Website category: movie
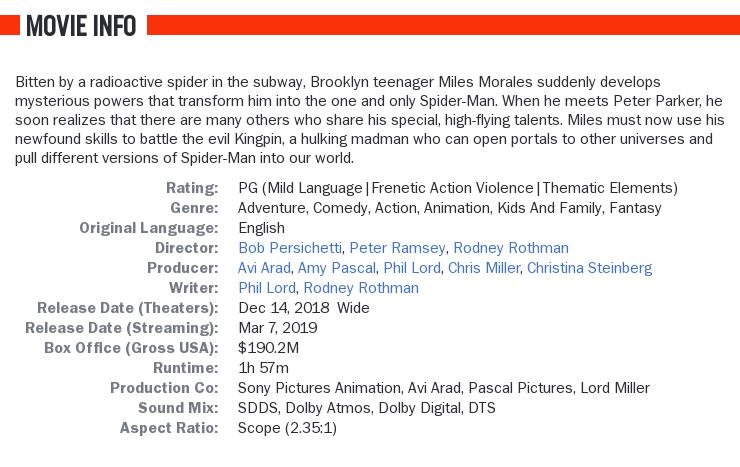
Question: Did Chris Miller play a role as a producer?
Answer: yes

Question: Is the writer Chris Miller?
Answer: no

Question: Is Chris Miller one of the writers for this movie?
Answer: no

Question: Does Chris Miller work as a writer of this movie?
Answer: no

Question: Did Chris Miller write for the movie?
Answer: no

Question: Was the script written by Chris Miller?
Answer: no

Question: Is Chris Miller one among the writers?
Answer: no

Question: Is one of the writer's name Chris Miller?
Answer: no

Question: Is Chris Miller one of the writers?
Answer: no

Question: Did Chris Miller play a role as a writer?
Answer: no

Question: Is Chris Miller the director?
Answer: no

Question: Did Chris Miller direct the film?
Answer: no

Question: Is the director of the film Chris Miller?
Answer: no

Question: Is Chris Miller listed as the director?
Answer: no

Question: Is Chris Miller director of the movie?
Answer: no

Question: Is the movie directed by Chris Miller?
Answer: no

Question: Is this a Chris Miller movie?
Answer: no

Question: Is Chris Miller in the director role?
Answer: no

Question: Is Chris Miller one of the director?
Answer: no

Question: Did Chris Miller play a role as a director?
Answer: no

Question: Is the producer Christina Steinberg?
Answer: yes

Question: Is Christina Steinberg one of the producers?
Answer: yes

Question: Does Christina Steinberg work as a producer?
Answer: yes

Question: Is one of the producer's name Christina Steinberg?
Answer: yes

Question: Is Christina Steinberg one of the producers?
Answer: yes

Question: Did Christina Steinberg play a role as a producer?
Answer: yes

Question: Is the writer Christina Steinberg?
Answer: no

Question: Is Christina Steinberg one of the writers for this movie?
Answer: no

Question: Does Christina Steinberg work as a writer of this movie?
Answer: no

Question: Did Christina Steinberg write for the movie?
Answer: no

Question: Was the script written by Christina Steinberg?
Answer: no

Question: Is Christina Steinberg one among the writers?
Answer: no

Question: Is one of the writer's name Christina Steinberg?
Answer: no

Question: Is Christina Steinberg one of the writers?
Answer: no

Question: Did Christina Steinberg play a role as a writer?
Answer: no

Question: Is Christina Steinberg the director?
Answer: no

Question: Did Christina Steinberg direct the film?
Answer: no

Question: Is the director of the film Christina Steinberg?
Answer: no

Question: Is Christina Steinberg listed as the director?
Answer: no

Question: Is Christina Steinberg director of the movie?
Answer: no

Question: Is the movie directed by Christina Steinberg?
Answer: no

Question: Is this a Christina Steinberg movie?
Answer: no

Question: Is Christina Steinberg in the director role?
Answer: no

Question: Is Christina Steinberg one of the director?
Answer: no

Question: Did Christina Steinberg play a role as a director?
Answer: no